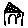
Label: house